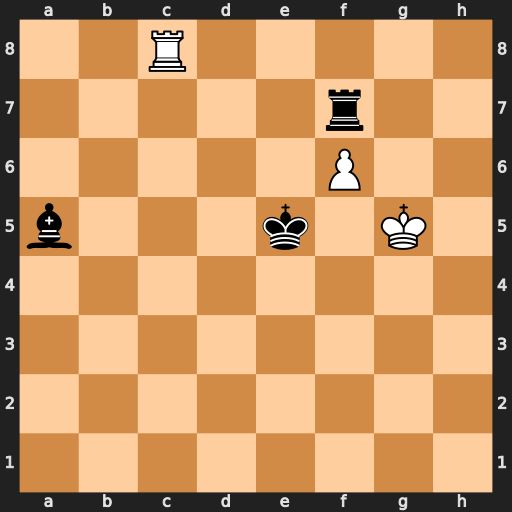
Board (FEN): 2R5/5r2/5P2/b3k1K1/8/8/8/8
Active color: w
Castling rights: -
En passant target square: -
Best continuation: Rc5+ Ke6 Rxa5 Rf8 Ra6+ Kf7 Ra7+